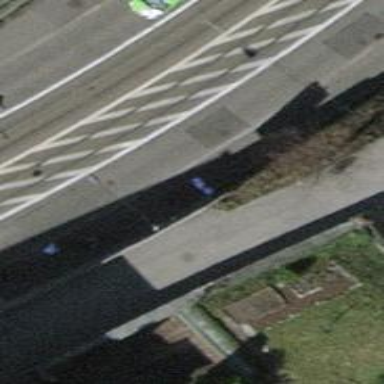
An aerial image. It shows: Unmarked crossing with traffic calming table.